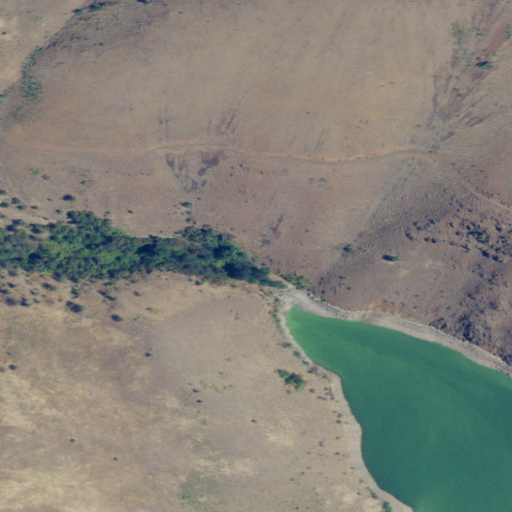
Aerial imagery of valley in Oregon named Road Canyon containing grassland, shrub, open water, and evergreen forest